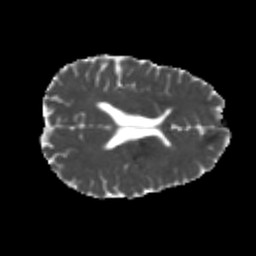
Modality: MD
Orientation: axial
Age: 22
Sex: male
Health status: healthy
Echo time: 0.074 s